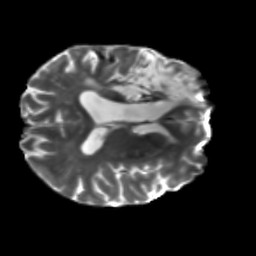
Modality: T2w
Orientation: axial
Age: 60
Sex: male
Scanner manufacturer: siemens
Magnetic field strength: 3 T
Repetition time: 5.47 s
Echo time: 0.0854 s